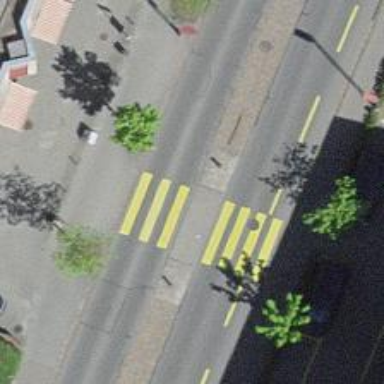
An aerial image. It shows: Uncontrolled crossing with pedestrian island.